Question: I am working on an application system in CakePHP. Each application contains the address and a (UK only) postcode of the applicant.
The client wants to be able to assign "postcode areas" to a given member of their team.
Unfortunately the postcode area varies in format and length - examples: 'TA', 'TQ1', 'S60', 'BS22', 'TA6 4EJ'
The user wants to be able to specify entire areas, or more specific areas on a per user basis if required.

I need to be able to take each 'prefix' and compare it to the 'postcode' for each application, and return any matches.
---
User 'Ross' manages applications with postcode beginning with: 'BQ'. 'BS' and 'S60'
User 'Dave' manages applications with full postcodes: 'BS22 4JL' and 'TA6 7EJ'
---
I figured that the best way would be to have a table full of user-defined postcode prefixes:
'''
id | prefix
1 | TQ
2 | TL
3 | S50
4 | S55
5 | TA6 4EJ
'''
Each user is assigned a postcode area to manage.
I'm thinking if I can compare each application postcode to each prefix, I can retrieve all applications in a given postcode area, then look up the user that this belongs.
'''
id | postcode
1 | tq33 abc
2 | TL5 8HA
3 | s50 11l
'''
The postcode data isn't in any standard/regular format unfortunately; so this might get tricky.
It sounds like I need to 'JOIN' the 'prefix' on to the postcode; but as there's no key I don't think that's possible.
There's no direct association between 'prefix' and 'postcode'. Feel like I'm missing something fundamental
Any pointers?
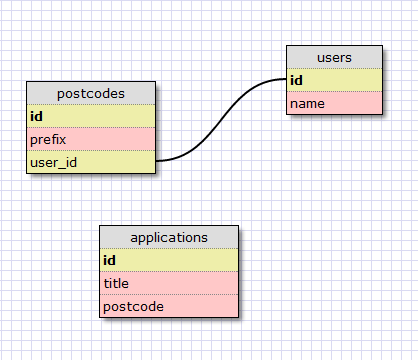
Answer: try:
'''
SELECT users.name, app.* from applications app, users, postcodes where app.postcode LIKE CONCAT(postcodes.prefix,'%') AND postcodes.user_id = users.id
'''